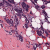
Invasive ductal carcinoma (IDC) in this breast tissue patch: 1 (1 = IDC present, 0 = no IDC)